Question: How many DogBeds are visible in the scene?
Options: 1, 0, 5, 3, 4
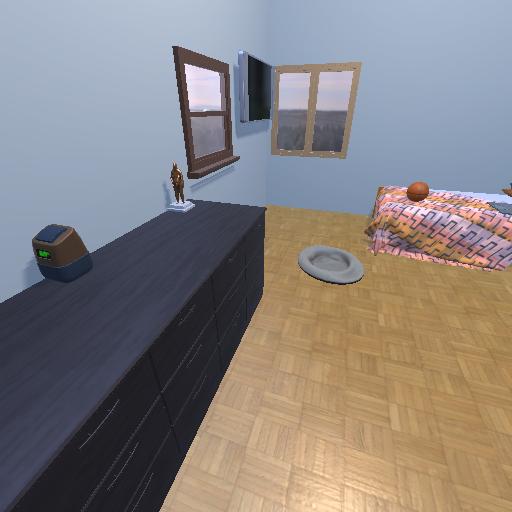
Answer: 1